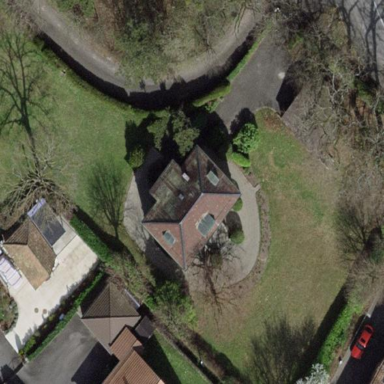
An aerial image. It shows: Garden enclosed by fence.